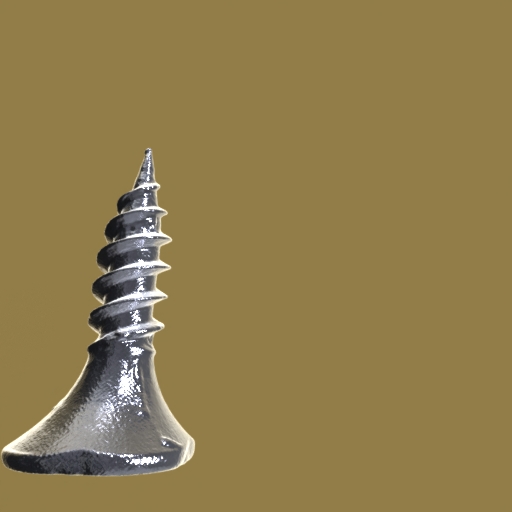
Label: screw